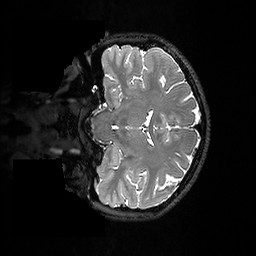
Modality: T2w
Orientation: coronal
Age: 23
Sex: female
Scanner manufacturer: ge
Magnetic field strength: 3 T
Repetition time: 3.202 s
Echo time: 0.0669 s